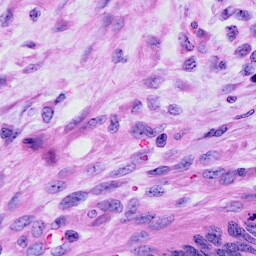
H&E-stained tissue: Cervix